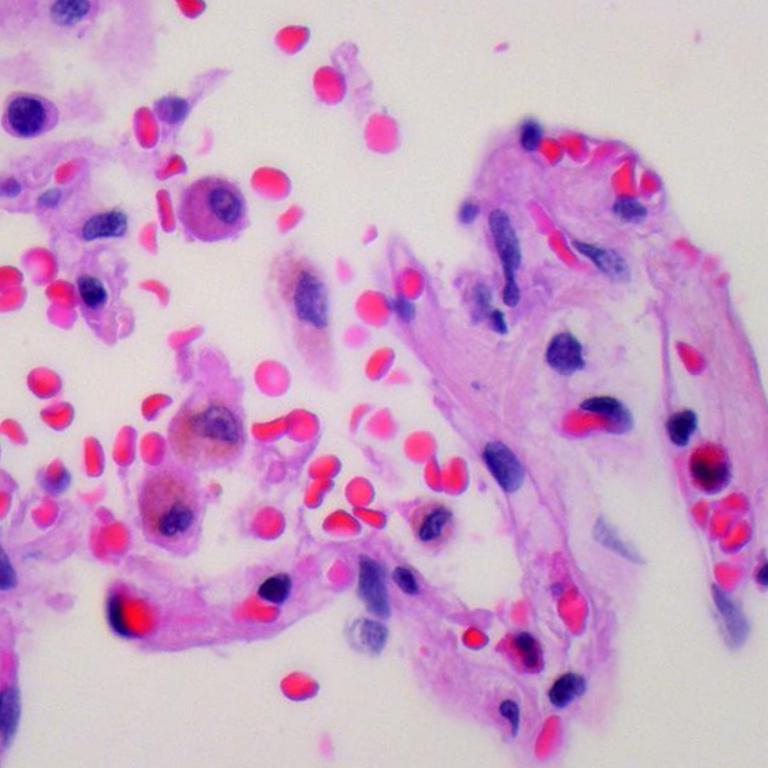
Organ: lung
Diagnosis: benign